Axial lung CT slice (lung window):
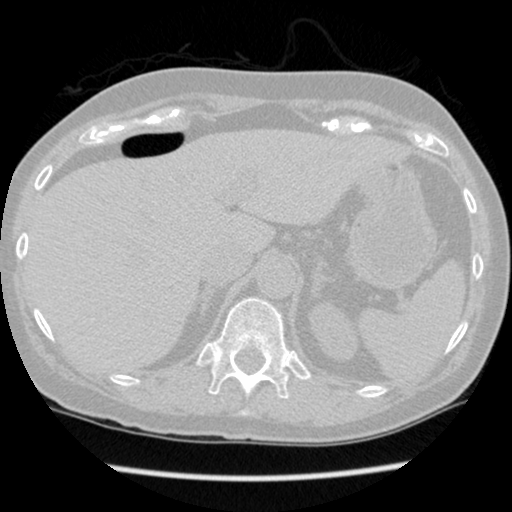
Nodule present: no